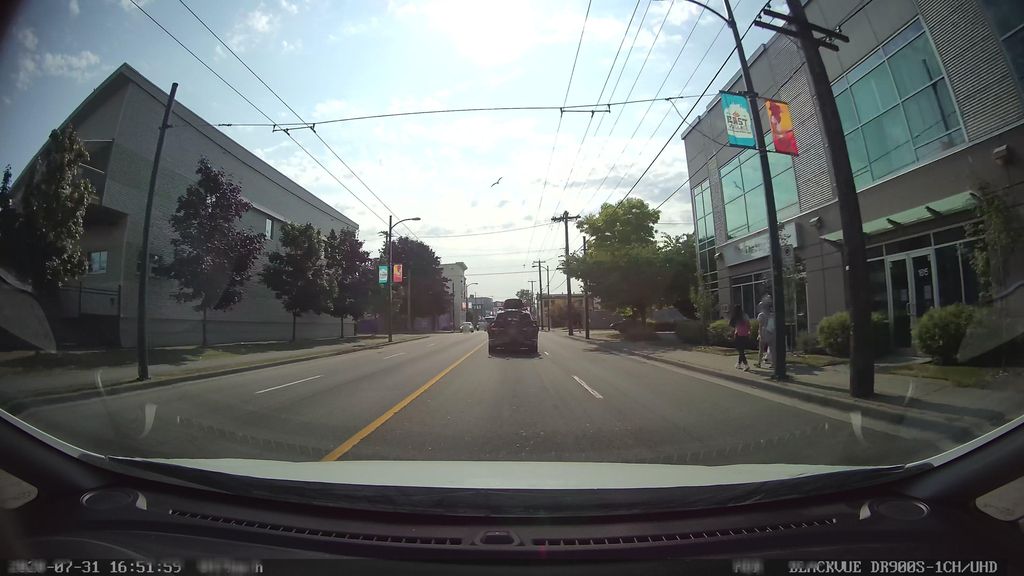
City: vancouver